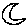
Label: moon